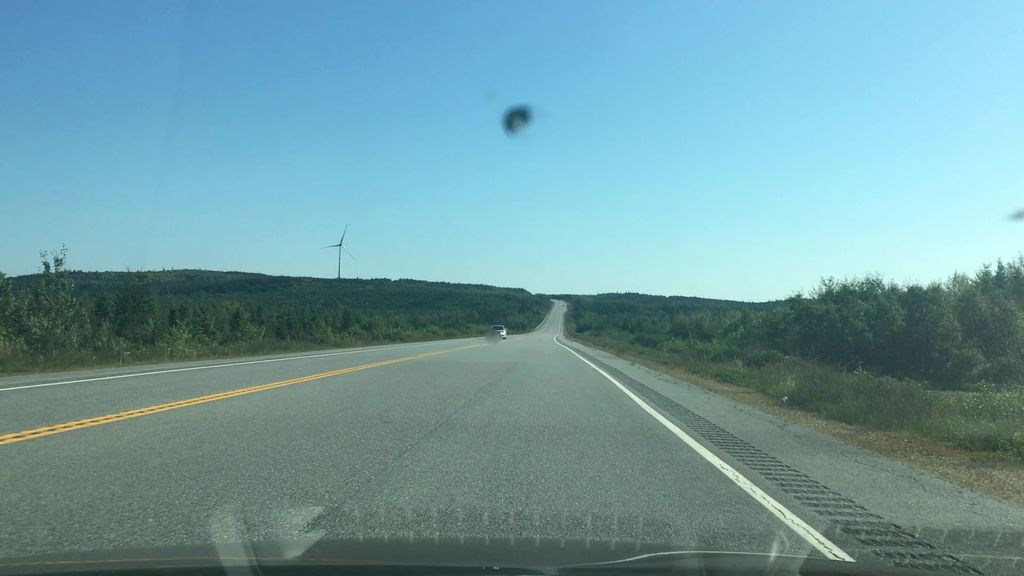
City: halifax